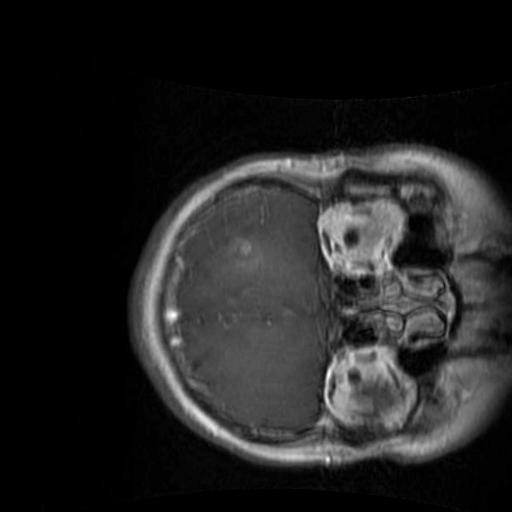
Label: brain_glioma